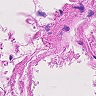
Metastatic tissue present: no